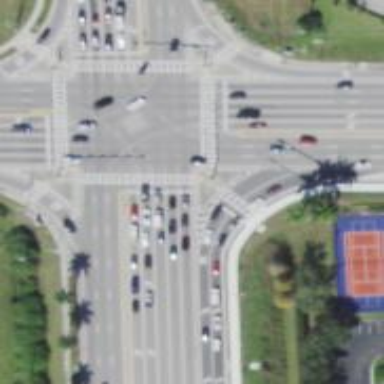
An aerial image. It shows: Footway that serves as traffic island.